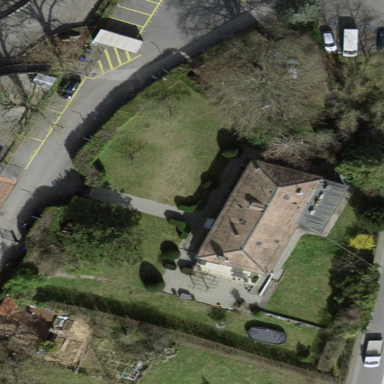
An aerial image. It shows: Garden enclosed by fence.